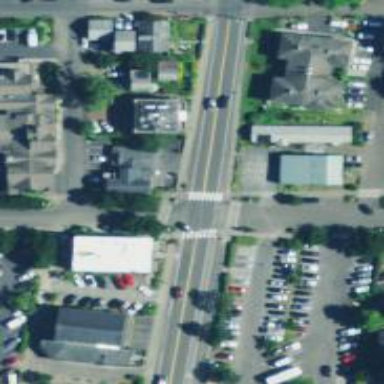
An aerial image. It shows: Stop road.